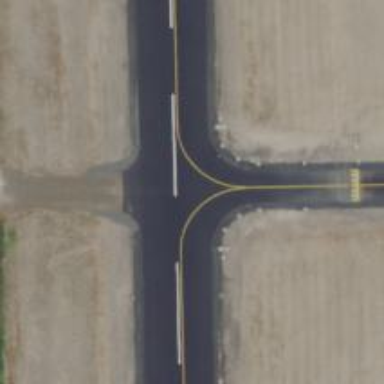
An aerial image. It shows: Runway at airport.